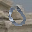
Label: 0